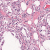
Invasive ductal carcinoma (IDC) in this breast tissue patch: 0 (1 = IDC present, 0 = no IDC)